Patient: sex F, age 38
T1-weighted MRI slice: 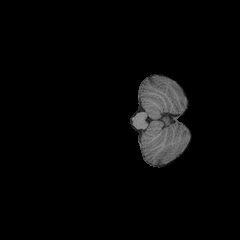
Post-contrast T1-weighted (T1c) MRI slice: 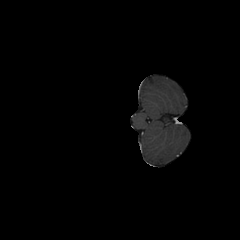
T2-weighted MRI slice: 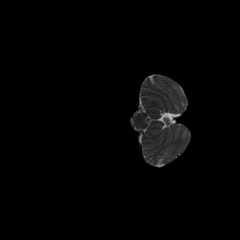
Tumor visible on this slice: no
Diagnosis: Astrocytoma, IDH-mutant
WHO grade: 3